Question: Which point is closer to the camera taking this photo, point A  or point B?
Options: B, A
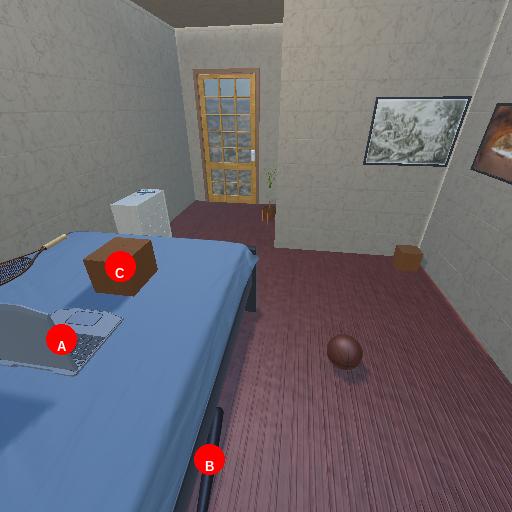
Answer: B